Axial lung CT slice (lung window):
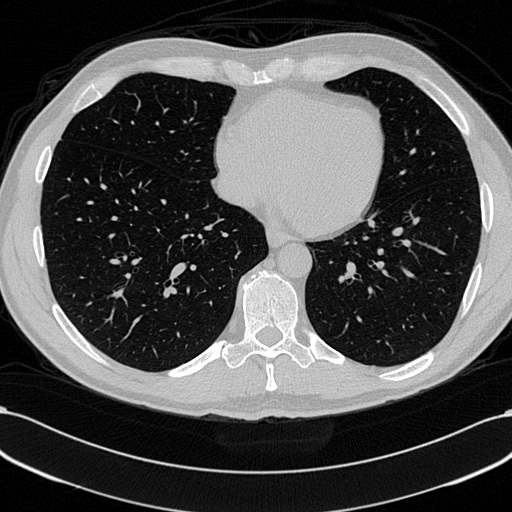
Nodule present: no